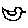
Label: bird